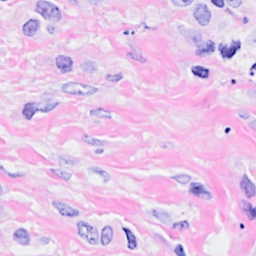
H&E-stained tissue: Breast